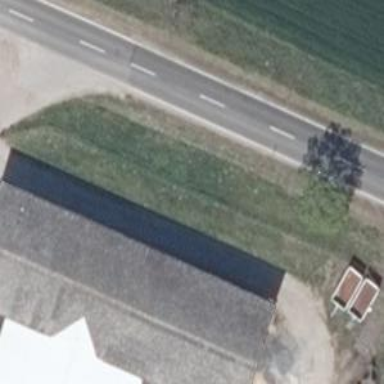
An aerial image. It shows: Farm auxiliary building.